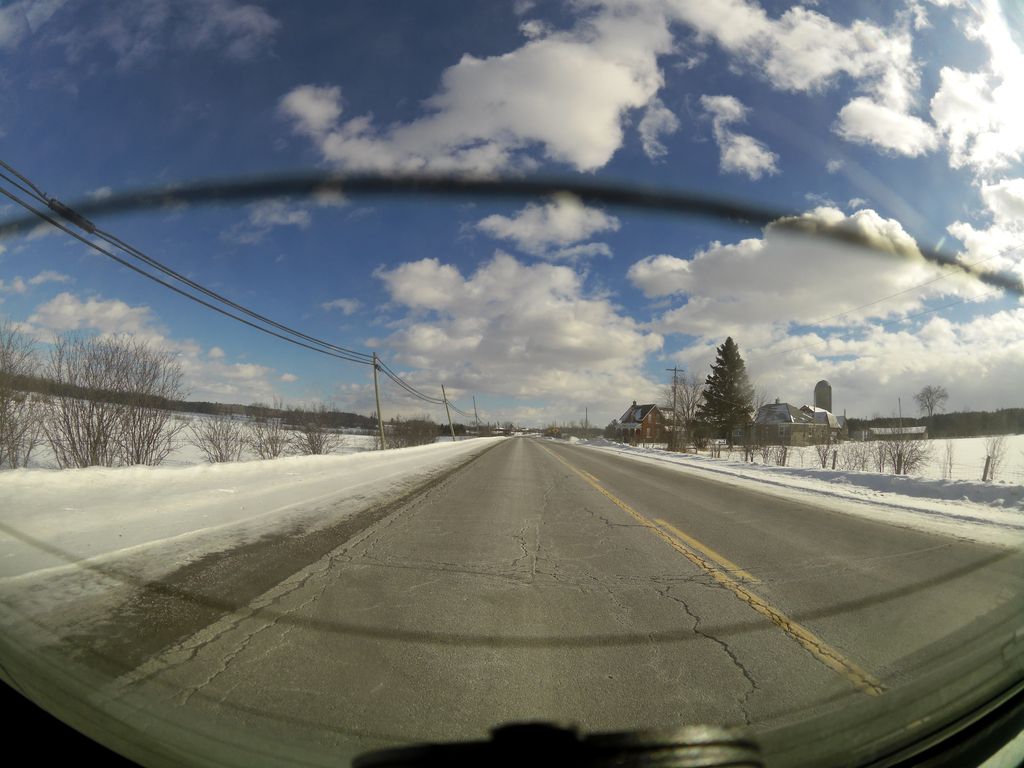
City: ottawa-gatineau